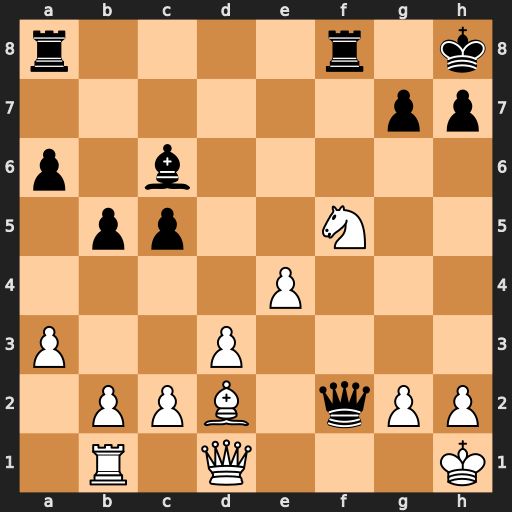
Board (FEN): r4r1k/6pp/p1b5/1pp2N2/4P3/P2P4/1PPB1qPP/1R1Q3K
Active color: w
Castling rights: -
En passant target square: -
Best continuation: Be3 Rxf5 Bxf2